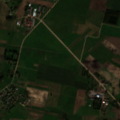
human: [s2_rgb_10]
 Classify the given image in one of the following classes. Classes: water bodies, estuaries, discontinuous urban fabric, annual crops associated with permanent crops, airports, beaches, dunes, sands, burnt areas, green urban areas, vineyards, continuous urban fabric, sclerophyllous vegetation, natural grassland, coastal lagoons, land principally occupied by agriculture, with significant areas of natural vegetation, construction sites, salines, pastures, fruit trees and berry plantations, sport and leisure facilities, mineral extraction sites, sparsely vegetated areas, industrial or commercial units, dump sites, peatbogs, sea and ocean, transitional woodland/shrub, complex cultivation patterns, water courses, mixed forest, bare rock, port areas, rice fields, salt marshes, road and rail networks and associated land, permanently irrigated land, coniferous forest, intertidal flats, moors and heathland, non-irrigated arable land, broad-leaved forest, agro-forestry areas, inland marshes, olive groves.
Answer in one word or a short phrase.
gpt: discontinuous urban fabric, non-irrigated arable land, pastures, complex cultivation patterns